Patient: sex M, age 65
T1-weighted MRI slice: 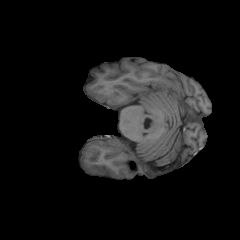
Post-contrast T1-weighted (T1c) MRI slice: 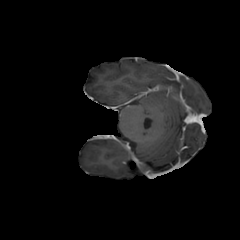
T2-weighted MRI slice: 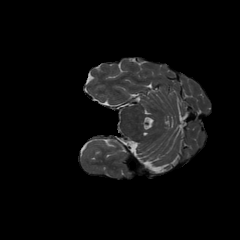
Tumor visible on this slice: no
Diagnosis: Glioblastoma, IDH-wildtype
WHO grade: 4